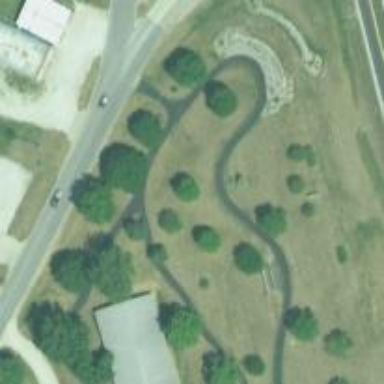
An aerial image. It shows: Memorial site with historic significance.